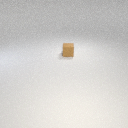
small brown rubber cube